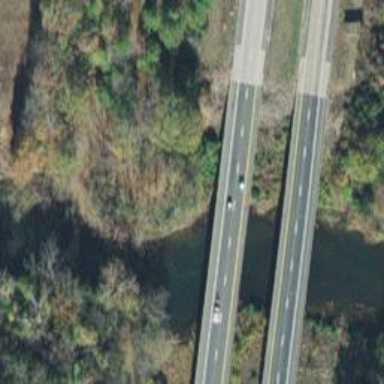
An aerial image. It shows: Beam-structured bridge on motorway.